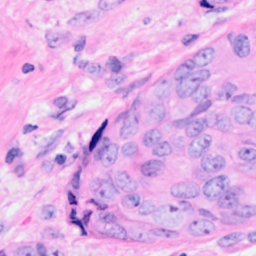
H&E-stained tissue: Breast